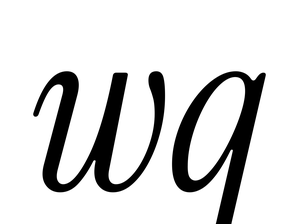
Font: InstrumentSerif-Italic